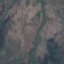
Land use / land cover class: HerbaceousVegetation